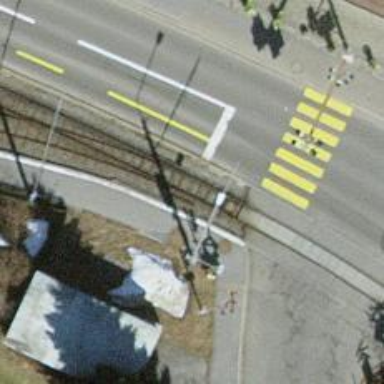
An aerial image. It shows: Railway switch.